【题型】解答题　【知识点】解析几何　【难度】hard
在 \(\triangle ABC\) 中，已知 \(B(-1,0)\)，\(C(1,0)\)。设 \(G\)，\(H\)，\(W\) 分别是 \(\triangle ABC\) 的重心、垂心、外心，且存在 \(\lambda \in \mathbb{R}\) 使 \(\overrightarrow{GH} = \lambda \overrightarrow{BC}\)。

(1) 求点 \(A\) 的轨迹 \(\Gamma\) 的方程；

(2) 求 \(\triangle ABC\) 的外心 \(W\) 的纵坐标 \(m\) 的取值范围；

(3) 设直线 \(AW\) 与 \(\Gamma\) 的另一个交点为 \(M\)，记 \(\triangle AWG\) 与 \(\triangle MGH\) 的面积分别为 \(S_1\)，\(S_2\)，是否存在实数 \(\lambda\) 使得 \(\dfrac{S_1}{S_2} = \dfrac{7}{22}\)？若存在，求出 \(\lambda\) 的值；若不存在，请说明理由。
【解答】
【答案】
(1) \(x^2 + \dfrac{y^2}{3} = 1\ (y \neq 0)\)

(2) \(\left[-\dfrac{\sqrt{3}}{3}, 0\right) \cup \left(0, \dfrac{\sqrt{3}}{3}\right]\)

(3) 存在，\(\lambda = \pm \dfrac{1}{6}\)

---

【分析】
(1) 根据重心坐标公式以及向量共线可得 \(H\left(x, \dfrac{y}{3}\right)\)，即可根据垂直的坐标运算求解；

(2) 根据外心的性质得 \(\overrightarrow{WN} \cdot \overrightarrow{BA} = \dfrac{x - 1}{2}(x + 1) + \dfrac{y - 2m}{2}y = 0\)，与椭圆方程联立可得 \(m = \dfrac{y}{3}\)，即可根据椭圆的有界性求解；

(3) 联立直线与椭圆方程得韦达定理，即可根据共线关系以及面积的表达，代入化简求解即可。

---

【详解】
(1) 设 \(A(x,y)\ (y \neq 0)\)，则 \(\triangle ABC\) 的重心 \(G\left(\dfrac{x}{3}, \dfrac{y}{3}\right)\)。
\(B(-1,0)\)，\(C(1,0)\)，则 \(\overrightarrow{BC} = (2,0)\)。
\(H\) 为垂心，故 \(H(x_H, y_H)\)。
因为存在 \(\lambda \in \mathbb{R}\) 使 \(\overrightarrow{GH} = \lambda \overrightarrow{BC} = (2\lambda, 0)\)，故 \(y_H = \dfrac{y}{3}\)，所以 \(H\left(x, \dfrac{y}{3}\right)\)，\(\overrightarrow{CH} = \left(x - 1, \dfrac{y}{3}\right)\)。
而 \(\overrightarrow{BA} = (x + 1, y)\)，由垂心定义得 \(\overrightarrow{CH} \cdot \overrightarrow{BA} = 0\)，即 \((x - 1)(x + 1) + \dfrac{y}{3} \cdot y = 0\)，整理得 \(x^2 + \dfrac{y^2}{3} = 1\)，
所以点 \(A\) 的轨迹 \(\Gamma\) 的方程为 \(x^2 + \dfrac{y^2}{3} = 1\ (y \neq 0)\)。

---

(2) 由外心的定义知点 \(W\) 在 \(y\) 轴上，则 \(W(0, m)\)。
\(AB\) 的中点 \(N\left(\dfrac{x - 1}{2}, \dfrac{y}{2}\right)\)，\(\overrightarrow{WN} = \left(\dfrac{x - 1}{2}, \dfrac{y - 2m}{2}\right)\)，
所以 \(\overrightarrow{WN} \cdot \overrightarrow{BA} = \dfrac{x - 1}{2}(x + 1) + \dfrac{y - 2m}{2}y = 0\)，整理得 \(x^2 - 1 + y^2 - 2my = 0\)。
与 \(\Gamma\) 的方程 \(x^2 + \dfrac{y^2}{3} = 1\ (y \neq 0)\) 联立，得 \(m = \dfrac{y}{3}\)。
因为 \(y \in [-\sqrt{3}, 0) \cup (0, \sqrt{3}]\)，所以 \(m \in \left[-\dfrac{\sqrt{3}}{3}, 0\right) \cup \left(0, \dfrac{\sqrt{3}}{3}\right]\)。

---

(3) 由对称性，不妨设点 \(A\) 在第一象限，设 \(A(x_1, y_1)\)，\(M(x_2, y_2)\)，直线 \(AM: x = t(y - m)\)。
联立方程
\[
\begin{cases}
x = t(y - m) \\
x^2 + \dfrac{y^2}{3} = 1
\end{cases}
\]
得 \((3t^2 + 1)y^2 - 6mt^2y + 3m^2t^2 - 3 = 0\)，
\[
\Delta = 36m^2t^4 - 4(3t^2 + 1)(3m^2t^2 - 3) > 0 \implies 3y_1^2t^2 - m^2t^2 + 1 > 0;
\]
\[
y_1 + y_2 = \dfrac{6mt^2}{3t^2 + 1}, \quad \text{又} \ m = \dfrac{y_1}{3}, \quad \text{所以} \ y_2 = -\dfrac{y_1^2 + 1}{3t^2 + 1}.
\]
由条件知 \(G\left(\dfrac{x_1}{3}, \dfrac{y_1}{3}\right)\)，\(H\left(x_1, \dfrac{y_1}{3}\right)\)，\(W\left(0, \dfrac{y_1}{3}\right)\)，所以 \(G\)、\(H\)、\(W\) 三点共线且所在直线平行于 \(x\) 轴。
由 \(|GH| = \dfrac{2x_1}{3}\)，\(|WG| = \dfrac{|x_1|}{3}\)，得 \(|GH| = 2|WG|\)。
所以
\[
\frac{S_1}{S_2} = \frac{\frac{1}{2}|WG| \cdot \left|y_1 - \frac{y_1}{3}\right|}{\frac{1}{2}|GH| \cdot \left|\frac{y_1}{3} - y_2\right|} = \frac{|WG| \cdot \frac{2y_1}{3}}{2|WG| \cdot \left|\frac{y_1}{3} - \frac{-y_1^2 - 1}{3t^2 + 1}\right|} = \frac{3t^2 + 1}{2(3t^2 + 2)}.
\]
令 \(\dfrac{3t^2 + 1}{2(3t^2 + 2)} = \dfrac{7}{22}\)，解得 \(t = \dfrac{1}{2}\)（\(t = -\dfrac{1}{2}\) 舍去）。
又点 \(A(x_1, y_1)\) 在直线 \(AM: x = t(y - m)\) 上，所以 \(x_1 = t(y_1 - m)\)，
\[
\lambda = \pm \dfrac{|x_1 - \dfrac{x_1}{3}|}{|BC|} = \pm \dfrac{\dfrac{2|x_1|}{3}}{2} = \pm \dfrac{|x_1|}{3} = \pm \dfrac{1}{6}.
\]
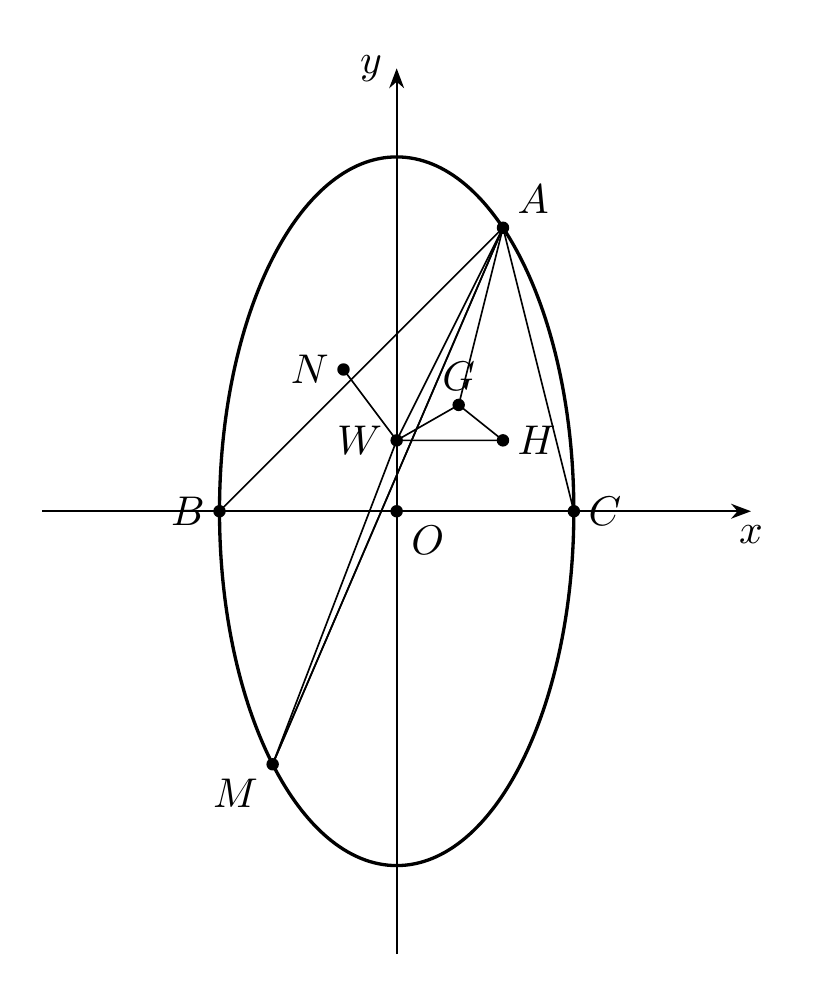